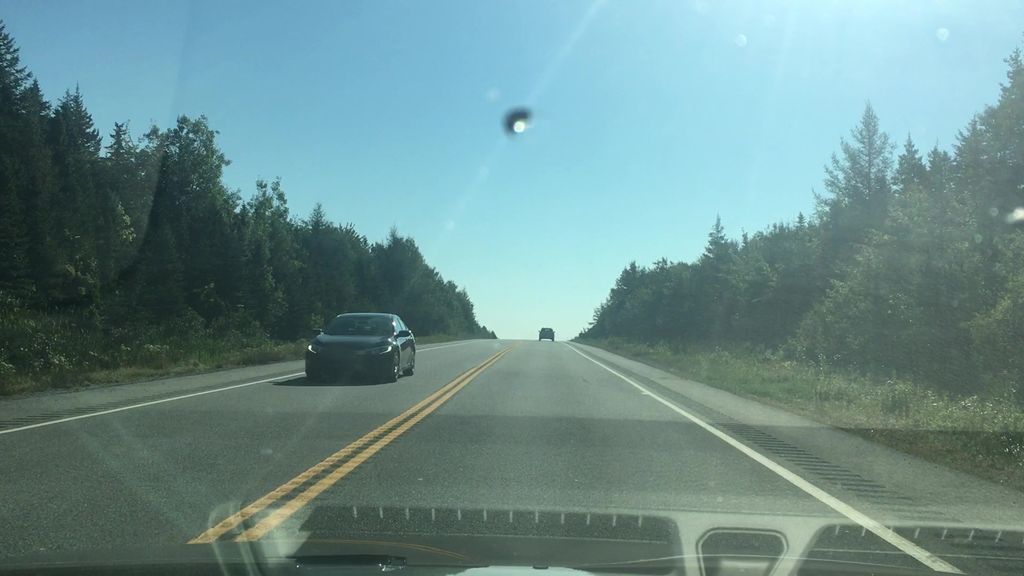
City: halifax